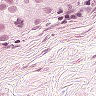
Metastatic tissue present: yes